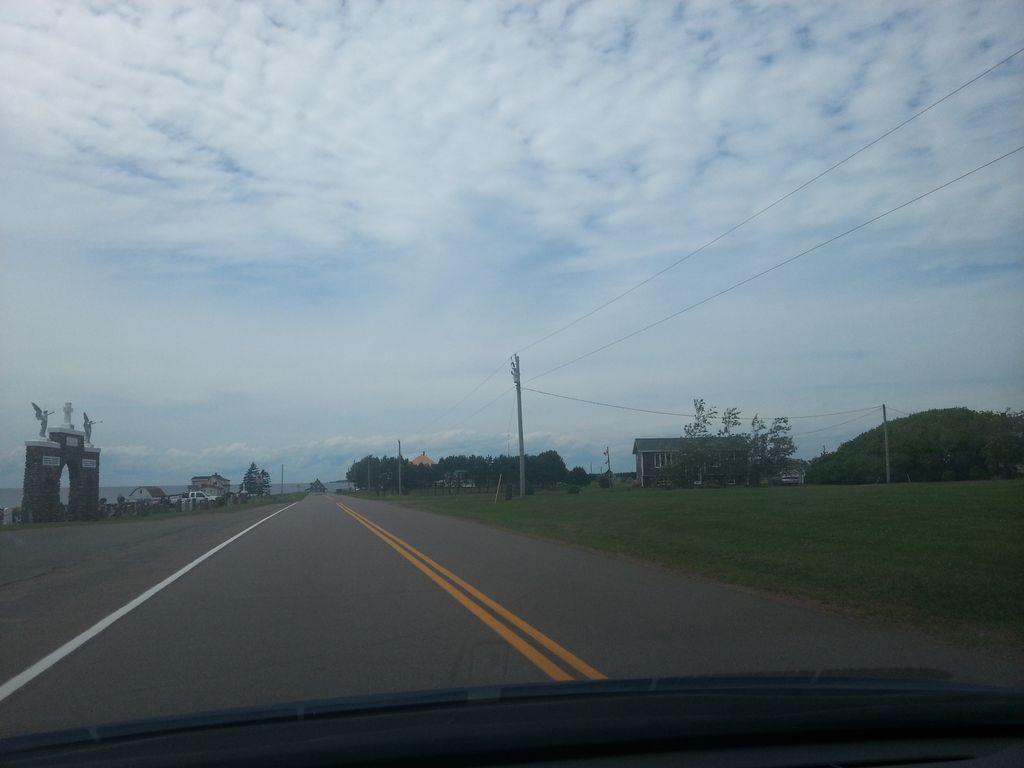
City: charlottetown